Question: I'm trying to create a tree using the ETE2 module in Python. I'd like to add 1 child node to 2 parent nodes so that they both connect to the child when the tree is displayed. I'm a complete novice with ETE, so please forgive me if this is an easy question.
Code:
'''
from ete2 import Tree, TreeNode, TextFace
classes = Tree()
#adding 1
course1 = TreeNode(name="Course 1")
face1 = TextFace(text="Course 1")
course1.add_face(face1, column=1)
classes.add_child(child=course1)
#adding 2
course2 = TreeNode(name="Course 2")
face2 = TextFace(text="Course 2")
course2.add_face(face2, column=1)
course1.add_child(child=course2)
#adding 3
course3 = TreeNode(name="Course 3")
face3 = TextFace(text="Course 3")
course3.add_face(face3, column=1)
#adding course3 to 2 parents
course1.add_child(child=course3)
course2.add_child(child=course3)
classes.show()
'''
Output is
Am I fundamentally going against the idea of a tree here? Does ETE have a simple(r) way to do what I'm proposing?
Let me know if you need more info to help.
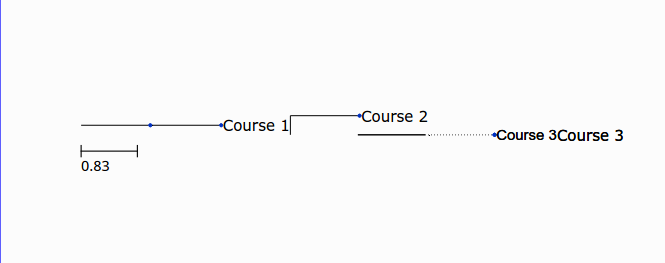
Answer: I essentially figured out the answer to my own question: the data structure I should be using is not a tree. @boardrider pointed out that a tree inherently is a "one to many" structure, mapping one parent node to one or more children.
The solution was a . This is a variation of a graph data structure, which maps "many to many" to continue with the phrasing from above.
Resources:
<URL>
<URL>
I will edit this as I progress.